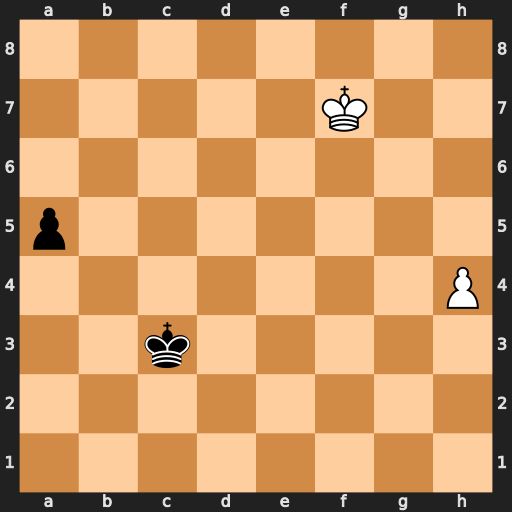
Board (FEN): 8/5K2/8/p7/7P/2k5/8/8
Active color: w
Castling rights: -
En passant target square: -
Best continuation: h5 a4 h6 a3 h7 Kb2 h8=Q+